Question: Each row of my listview consists of a TextView and a EditText and I've a button outside the ListView. When that button is clicked, I want to retrieve all the ExitText Values.
I've generated the ListView inside a DialogFragment. It is the saveButton onClick I'm trying to accomplish. Here's my code. Any help would be appreciated.
'''
public class SubVitalsEntryDialogFragment extends DialogFragment {
ArrayList<SubVitals> subVitalList = new ArrayList<SubVitals>();
ListView mylist;
Button saveButton;
Button cancelButton;
EditText entryEditText;
public static SubVitalsEntryDialogFragment newInstance(ArrayList<SubVitals> sub) {
SubVitalsEntryDialogFragment f = new SubVitalsEntryDialogFragment();
// Supply num input as an argument.
Bundle args = new Bundle();
args.putParcelableArrayList("subVitalList", sub);
f.setArguments(args);
return f;
}
@Override
public View onCreateView(LayoutInflater inflater, ViewGroup container,
Bundle savedInstanceState) {
View view = inflater.inflate(R.layout.subvitals_dialog_layout, null, false);
mylist = (ListView) view.findViewById(R.id.vitalEntryListView);
saveButton = (Button) view.findViewById(R.id.entrySaveButton);
cancelButton = (Button) view.findViewById(R.id.entryCancelButton);
//getDialog().getWindow().requestFeature(Window.FEATURE_NO_TITLE);
getDialog().setTitle("Enter your vitals");
cancelButton.setOnClickListener(new View.OnClickListener() {
@Override
public void onClick(View view) {
getDialog().dismiss();
}
});
saveButton.setOnClickListener(new View.OnClickListener() {
@Override
public void onClick(View view) {
///??????????
}
});
return view;
}
@Override
public void onActivityCreated(Bundle savedInstanceState) {
super.onActivityCreated(savedInstanceState);
subVitalList = getArguments().getParcelableArrayList("subVitalList");
ArrayAdapter<SubVitals> adapter = new MyListAdapter(subVitalList);
mylist.setAdapter(adapter);
}
private class MyListAdapter extends ArrayAdapter<SubVitals>{
public MyListAdapter(ArrayList<SubVitals> subVitalList){
super(getActivity(), R.layout.subvitals_dialog_layout, subVitalList);
Log.d("Tag", "super okay");
}
@Override
public View getView(int position, View convertView, ViewGroup parent) {
View itemView = convertView;
if (itemView == null)
itemView = LayoutInflater.from(this.getContext()).inflate(R.layout.sub_vital_template, parent, false);
String currentVital = subVitalList.get(position).getSubVitalName();
//Fill the view
TextView vitalText = (TextView) itemView.findViewById((R.id.vitalEntryTextView));
vitalText.setText(currentVital);
return itemView;
}
@Override
public int getCount() {
// TODO Auto-generated method stub
return subVitalList.size();
}
}
}
'''

--------------EDIT------------------
'''
public class SubVitalsEntryDialogFragment extends DialogFragment {
ArrayList<SubVitals> subVitalList = new ArrayList<SubVitals>();
ListView mylist;
Button saveButton;
Button cancelButton;
EditText entryEditText;
List<String> vitalsEntered = new ArrayList<>();
private HashMap<String, String> textValues = new HashMap<String, String>();
public static SubVitalsEntryDialogFragment newInstance(ArrayList<SubVitals> sub) {
SubVitalsEntryDialogFragment f = new SubVitalsEntryDialogFragment();
// Supply num input as an argument.
Bundle args = new Bundle();
args.putParcelableArrayList("subVitalList", sub);
f.setArguments(args);
return f;
}
@Override
public View onCreateView(LayoutInflater inflater, final ViewGroup container,
Bundle savedInstanceState) {
View view = inflater.inflate(R.layout.subvitals_dialog_layout, null, false);
mylist = (ListView) view.findViewById(R.id.vitalEntryListView);
saveButton = (Button) view.findViewById(R.id.entrySaveButton);
cancelButton = (Button) view.findViewById(R.id.entryCancelButton);
//getDialog().getWindow().requestFeature(Window.FEATURE_NO_TITLE);
getDialog().setTitle("Enter your vitals");
cancelButton.setOnClickListener(new View.OnClickListener() {
@Override
public void onClick(View view) {
getDialog().dismiss();
}
});
saveButton.setOnClickListener(new View.OnClickListener() {
@Override
public void onClick(View view) {
Log.d("SAVE INSIDE","OK");
for (Map.Entry<String,String> entry : textValues.entrySet()) {
String key = entry.getKey();
String value = entry.getValue();
Log.d("HASHCHECK","Key: " + key + " Value" + value);
// do stuff
}
}
});
return view;
}
@Override
public void onActivityCreated(Bundle savedInstanceState) {
super.onActivityCreated(savedInstanceState);
subVitalList = getArguments().getParcelableArrayList("subVitalList");
ArrayAdapter<SubVitals> adapter = new MyListAdapter(subVitalList);
mylist.setAdapter(adapter);
}
private class MyListAdapter extends ArrayAdapter<SubVitals>{
public MyListAdapter(ArrayList<SubVitals> subVitalList){
super(getActivity(), R.layout.subvitals_dialog_layout, subVitalList);
Log.d("Tag", "super okay");
}
@Override
public View getView(int position, View convertView, ViewGroup parent) {
//return super.getView(position, convertView, parent);
//Making sure we've a view to work with(may have been given null
Log.d("TAG","Inside get view");
View itemView = convertView;
boolean convertViewWasNull = false;
if (itemView == null){
itemView = LayoutInflater.from(this.getContext()).inflate(R.layout.sub_vital_template, parent, false);
convertViewWasNull = true;
}
TextView vitalText = (TextView) itemView.findViewById((R.id.vitalEntryTextView));
EditText vitalEditText = (EditText) itemView.findViewById(R.id.vitalEntryEditText);
if(convertViewWasNull ){
vitalEditText.addTextChangedListener(new GenericTextWatcher(vitalEditText));
}
String currentVital = subVitalList.get(position).getSubVitalName();
//Fill the view
vitalText.setText(currentVital);
return itemView;
}
@Override
public int getCount() {
// TODO Auto-generated method stub
return subVitalList.size();
}
private class GenericTextWatcher implements TextWatcher {
private View view;
private GenericTextWatcher(View view) {
this.view = view;
}
public void beforeTextChanged(CharSequence charSequence, int i, int i1, int i2) {}
public void onTextChanged(CharSequence charSequence, int i, int i1, int i2) {}
public void afterTextChanged(Editable editable) {
String text = editable.toString();
//save the value for the given tag :
textValues.put(view.getTag().toString(), editable.toString());
}
}
}
}
'''
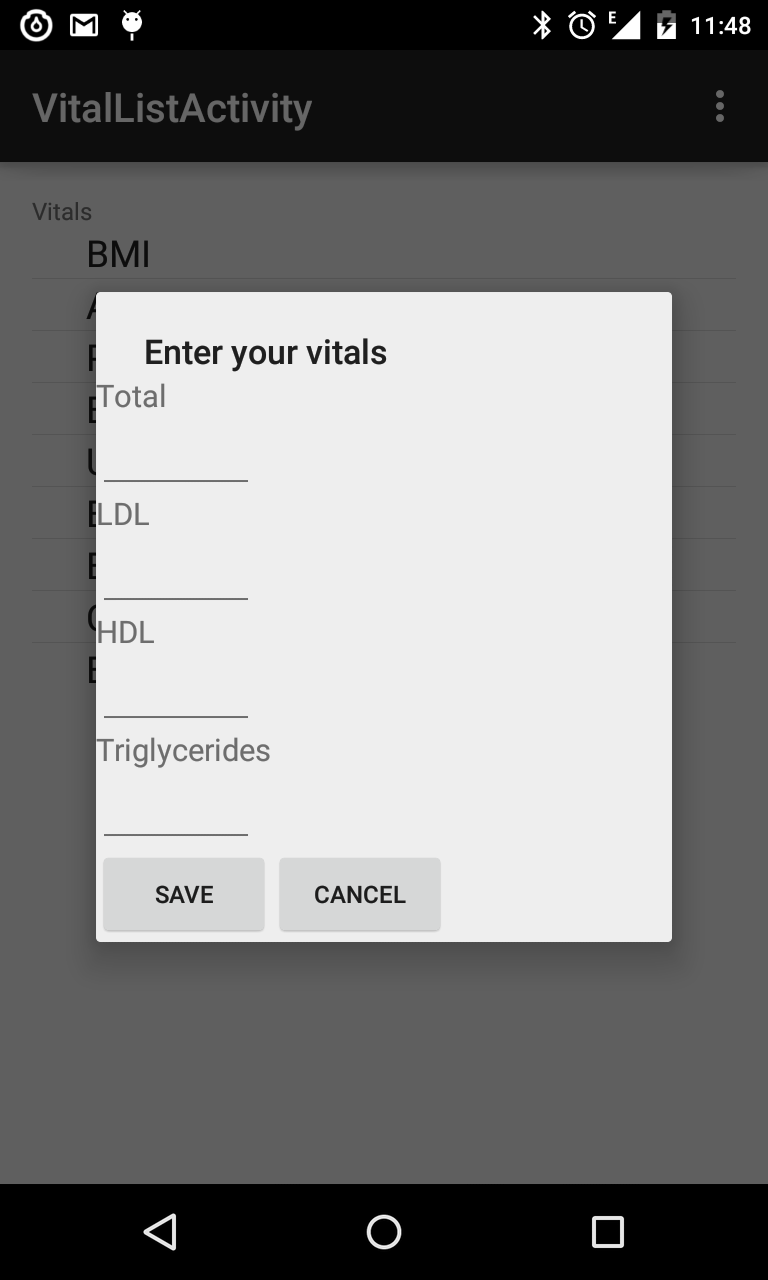
Answer: Do not use a 'ListView'. It is not designed to be used for such purposes. Rows from the 'ListView' are recycled and it is possible to lose data that has already been entered when scrolling. Use 'LinearLayout' instead. This way you will have a direct access to the views in it.